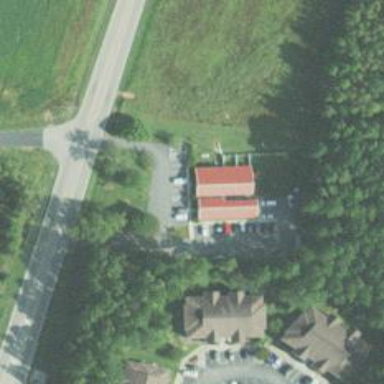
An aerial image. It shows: Veterinary facility.